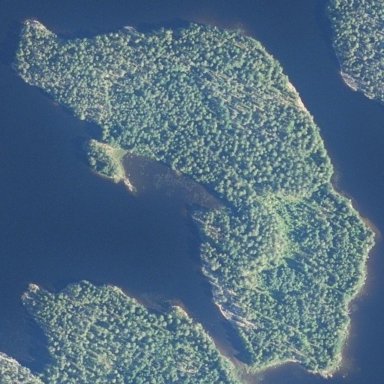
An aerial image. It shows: Islet.